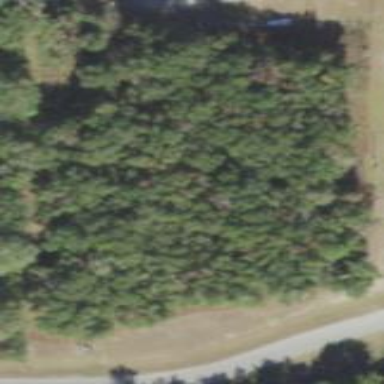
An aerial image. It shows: Mixed woodland area with various types of leaves.